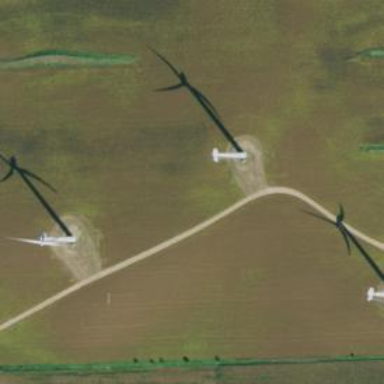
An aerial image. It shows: Horizontal axis wind turbine generating power from wind energy.